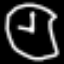
Label: clock